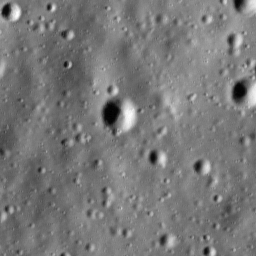
Host type: hard_negative
Lunar coordinates: latitude 20.359, longitude 148.387